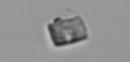
Label: Bacillariophyceae_morphotype1